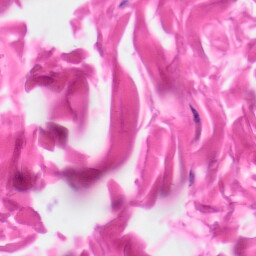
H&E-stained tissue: Skin